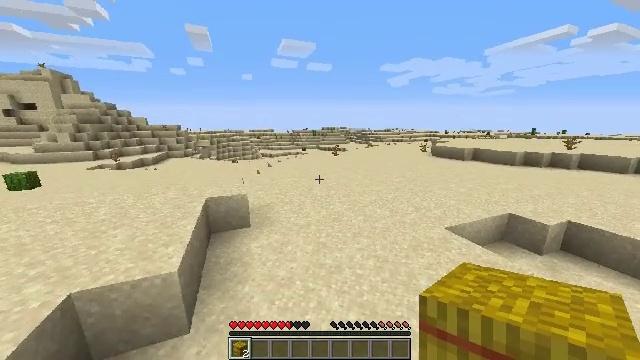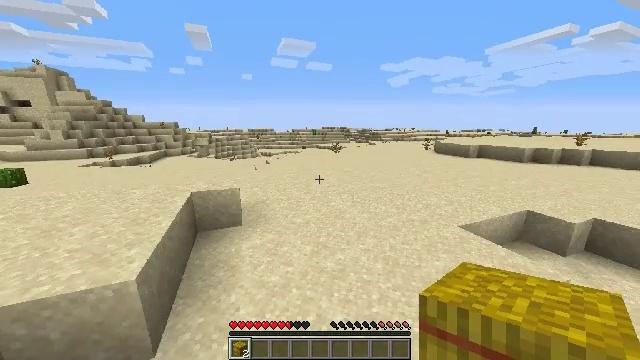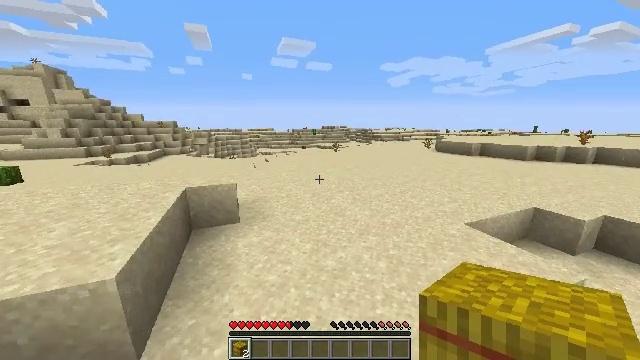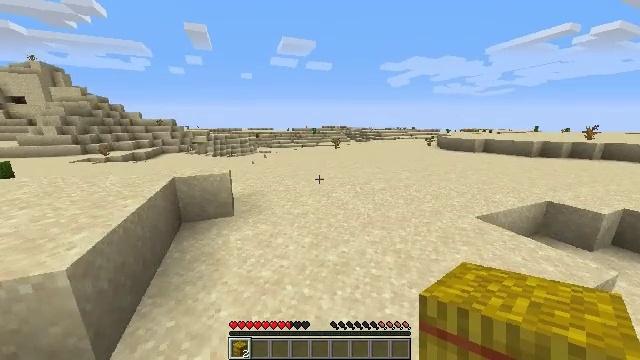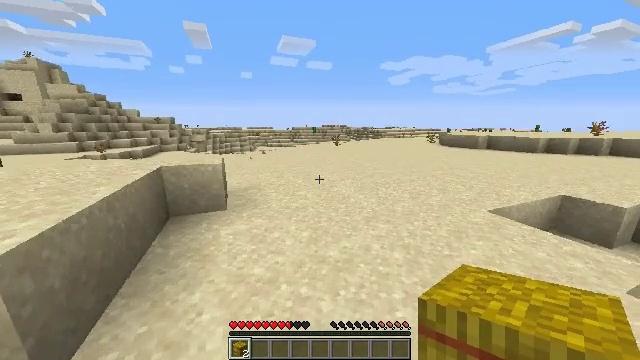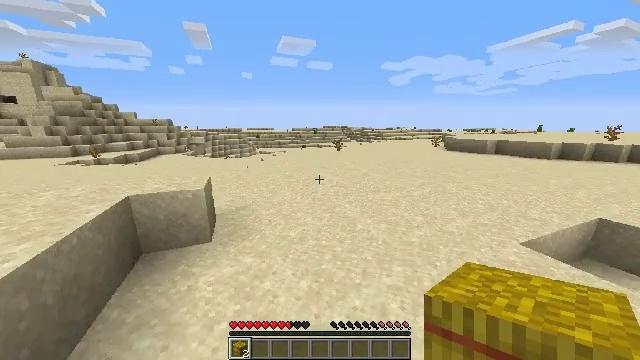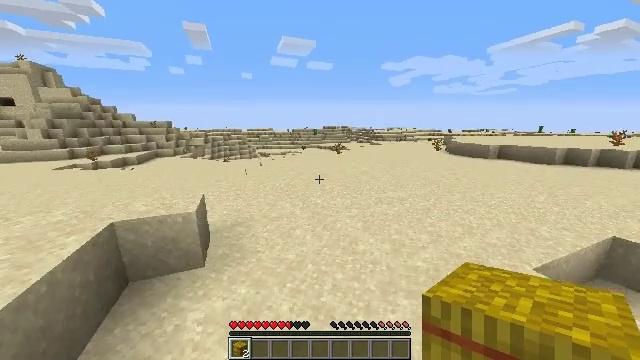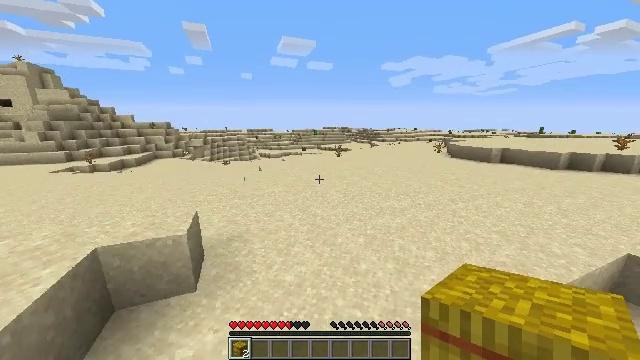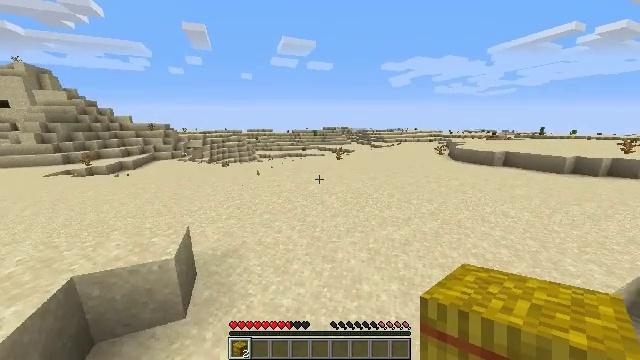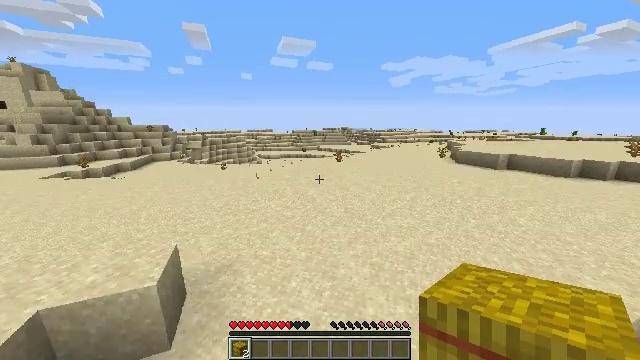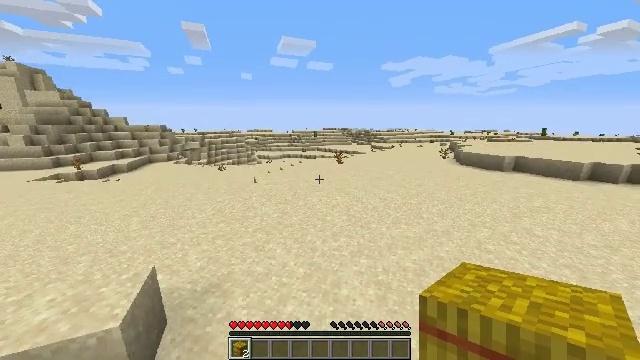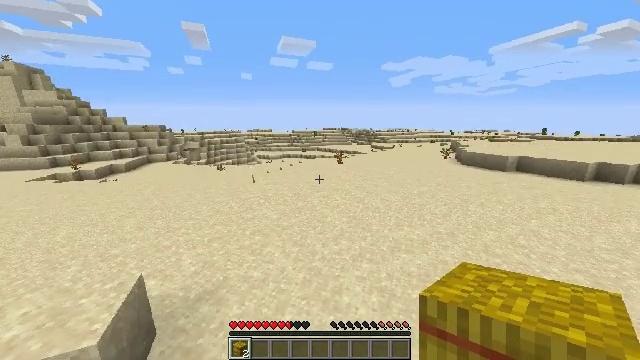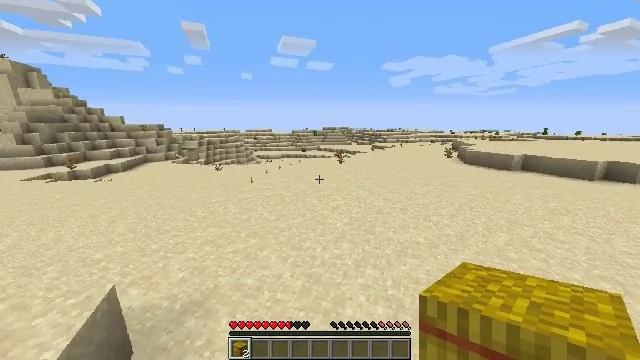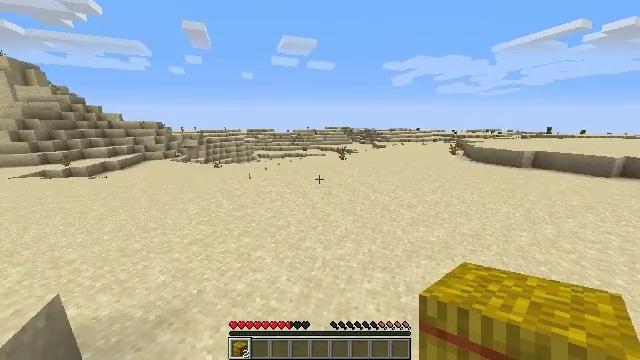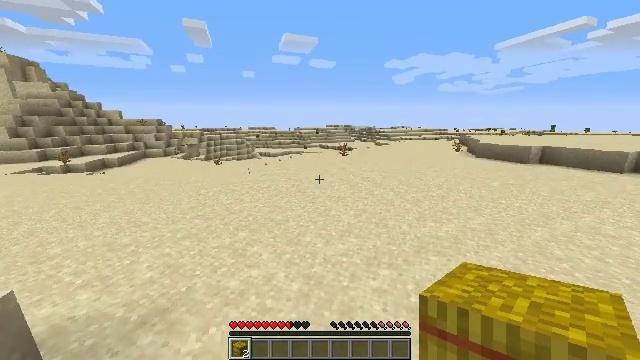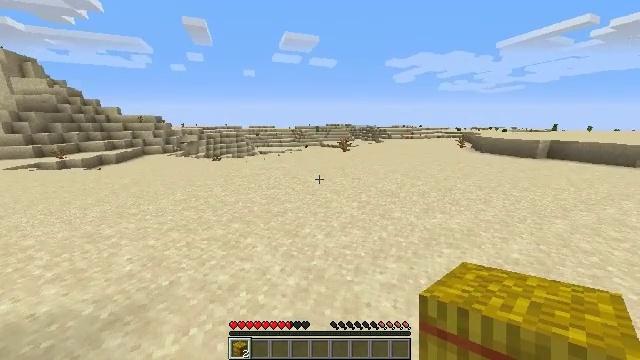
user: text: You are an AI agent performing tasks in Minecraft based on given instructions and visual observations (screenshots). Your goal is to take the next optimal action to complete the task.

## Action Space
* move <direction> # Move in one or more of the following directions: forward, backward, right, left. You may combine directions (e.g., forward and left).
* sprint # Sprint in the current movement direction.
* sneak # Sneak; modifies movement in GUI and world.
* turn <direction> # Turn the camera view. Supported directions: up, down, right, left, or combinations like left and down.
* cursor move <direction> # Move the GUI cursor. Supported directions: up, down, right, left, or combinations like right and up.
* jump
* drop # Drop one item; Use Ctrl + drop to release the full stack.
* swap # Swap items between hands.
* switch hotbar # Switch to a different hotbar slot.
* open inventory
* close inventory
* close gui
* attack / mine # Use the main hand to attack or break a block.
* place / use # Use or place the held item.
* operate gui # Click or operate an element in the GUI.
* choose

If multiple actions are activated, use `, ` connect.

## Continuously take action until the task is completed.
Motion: motion action
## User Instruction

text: Drop a hay block.
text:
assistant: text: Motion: move forward, sprint, jump
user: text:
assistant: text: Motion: move forward, sprint, jump
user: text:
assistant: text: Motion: move forward, sprint, jump
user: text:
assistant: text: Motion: move forward, sprint, jump
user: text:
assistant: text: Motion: move forward, sprint, jump
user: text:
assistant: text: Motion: move forward, sprint, jump
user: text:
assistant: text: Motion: move forward, sprint, jump
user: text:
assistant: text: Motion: move forward, sprint, jump
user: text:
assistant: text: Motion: move forward, sprint, jump
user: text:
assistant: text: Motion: move forward, sprint, jump
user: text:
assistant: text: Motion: move forward, sprint, jump
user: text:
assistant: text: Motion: move forward, sprint, jump
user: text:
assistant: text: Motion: move forward, sprint, jump
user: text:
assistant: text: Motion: move forward, sprint, jump
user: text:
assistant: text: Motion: move forward, sprint, jump
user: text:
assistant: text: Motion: move forward, sprint, jump
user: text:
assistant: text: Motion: move forward, sprint, jump
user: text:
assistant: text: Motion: move forward, sprint, jump
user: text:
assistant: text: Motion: move forward, sprint, jump
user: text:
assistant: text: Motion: move forward, jump
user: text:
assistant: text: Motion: move forward, jump
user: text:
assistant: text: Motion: move forward, jump
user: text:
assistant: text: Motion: move forward, turn left, jump
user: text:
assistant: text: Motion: move forward, jump
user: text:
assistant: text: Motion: move forward, turn left and down, jump
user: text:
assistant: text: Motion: move forward, sprint, turn left and down, jump
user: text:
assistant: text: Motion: move forward, sprint, turn left, jump
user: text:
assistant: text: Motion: move forward, sprint, turn left, jump
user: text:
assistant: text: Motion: move forward, sprint, jump
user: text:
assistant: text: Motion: move forward, sprint, jump